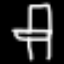
Label: chair